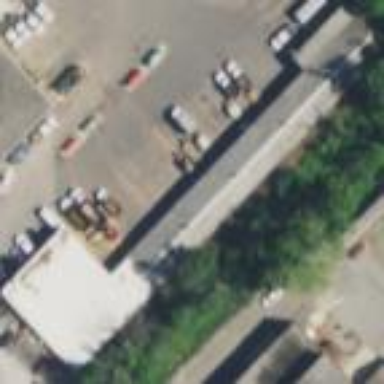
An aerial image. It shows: Office building.